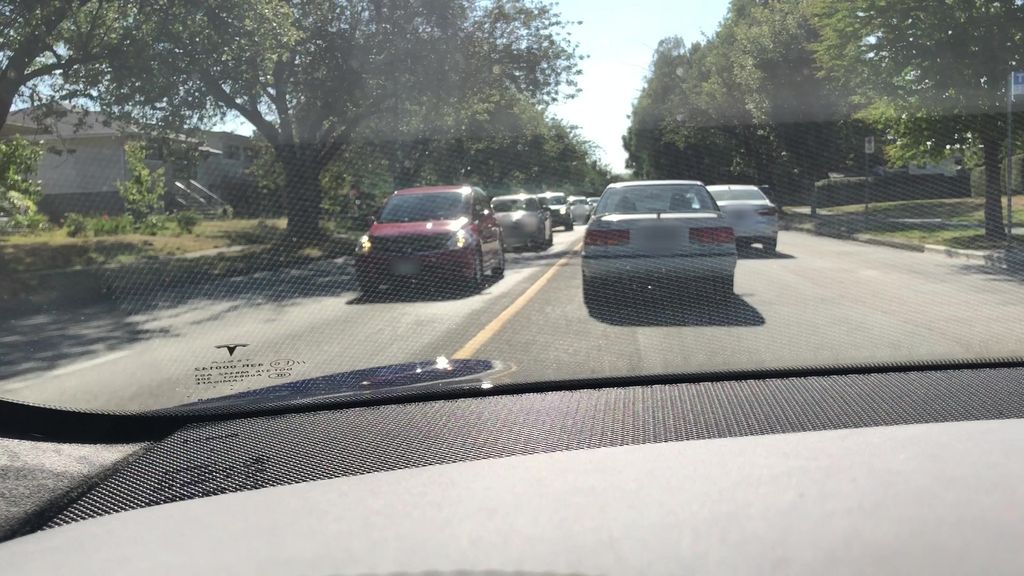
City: vancouver